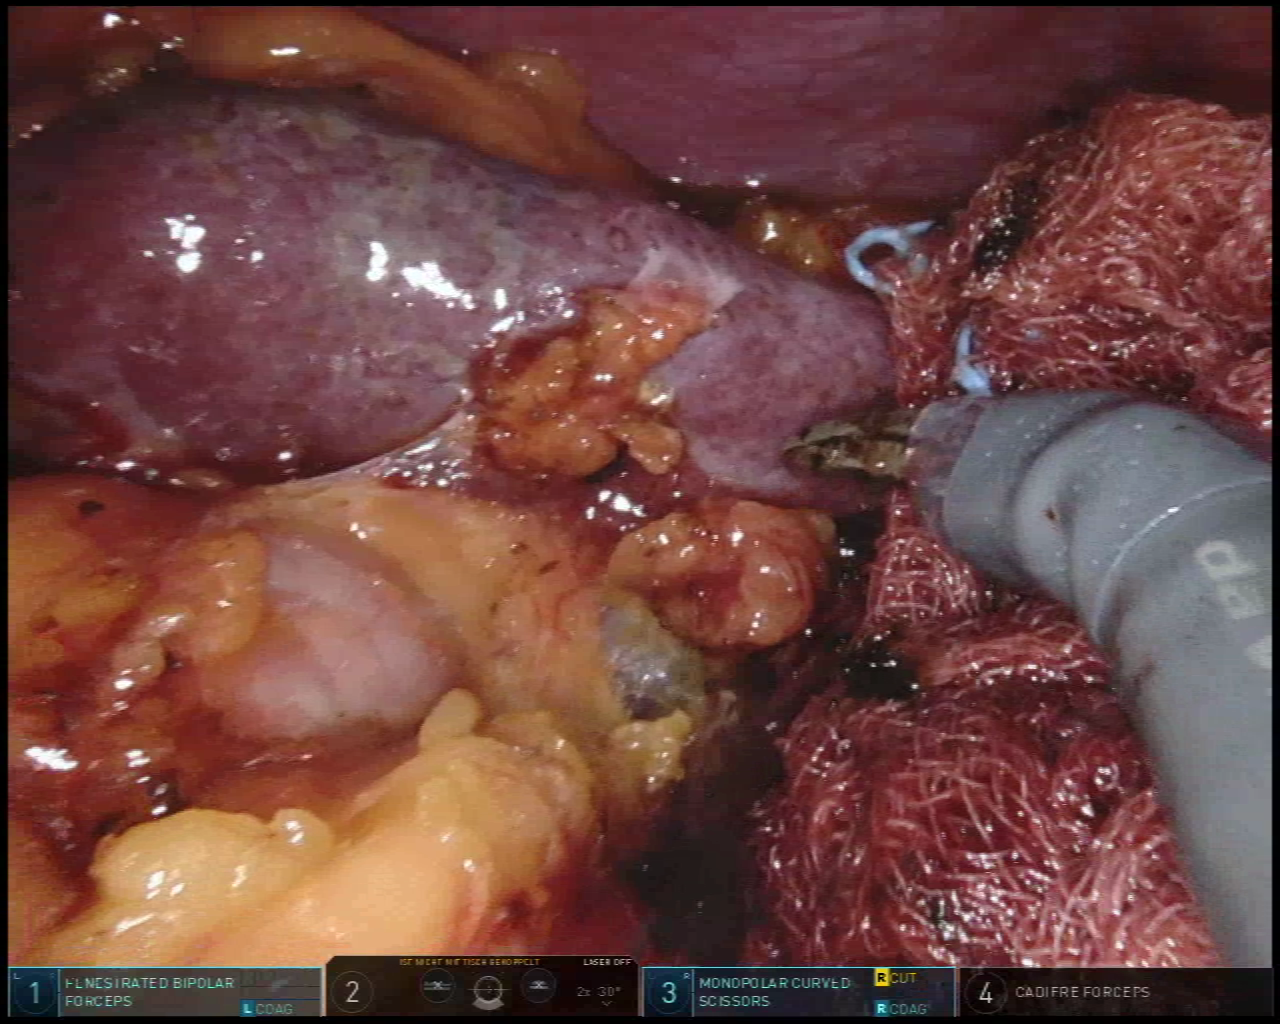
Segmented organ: spleen
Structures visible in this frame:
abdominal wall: yes
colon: no
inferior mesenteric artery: no
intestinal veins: no
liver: no
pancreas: no
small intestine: no
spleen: yes
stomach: yes
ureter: no
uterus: no
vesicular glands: no